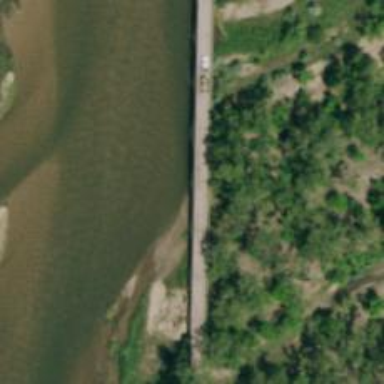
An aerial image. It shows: Tertiary road on asphalt surface crossing viaduct bridge.